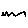
Label: zigzag